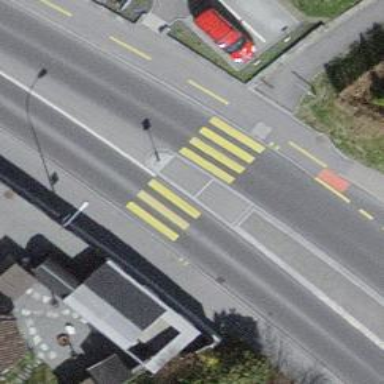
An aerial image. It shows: Kerb serving as barrier.